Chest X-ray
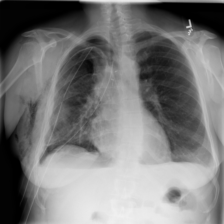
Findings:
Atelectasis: positive
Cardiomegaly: negative
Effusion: positive
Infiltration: negative
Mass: negative
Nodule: negative
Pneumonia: negative
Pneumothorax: positive
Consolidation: negative
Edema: negative
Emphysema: positive
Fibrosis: negative
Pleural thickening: negative
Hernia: negative